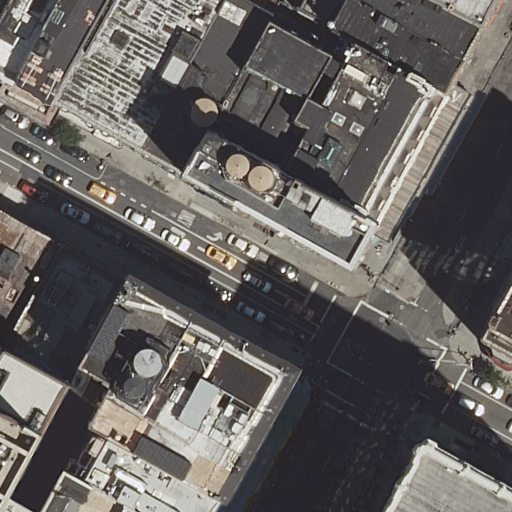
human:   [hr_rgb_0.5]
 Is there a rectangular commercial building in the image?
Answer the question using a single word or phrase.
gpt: no

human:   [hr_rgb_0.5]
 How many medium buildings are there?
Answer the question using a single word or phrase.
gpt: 9

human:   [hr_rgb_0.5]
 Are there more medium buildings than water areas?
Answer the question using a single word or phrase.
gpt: yes

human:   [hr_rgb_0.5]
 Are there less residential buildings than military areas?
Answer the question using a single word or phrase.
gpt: no

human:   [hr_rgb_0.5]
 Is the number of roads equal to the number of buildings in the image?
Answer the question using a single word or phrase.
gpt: no

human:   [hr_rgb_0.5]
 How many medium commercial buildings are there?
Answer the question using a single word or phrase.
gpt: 0

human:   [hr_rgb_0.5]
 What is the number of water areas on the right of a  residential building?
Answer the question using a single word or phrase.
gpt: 0

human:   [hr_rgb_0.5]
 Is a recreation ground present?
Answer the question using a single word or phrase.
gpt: no

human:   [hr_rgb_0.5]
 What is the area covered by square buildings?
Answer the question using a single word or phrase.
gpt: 0m2

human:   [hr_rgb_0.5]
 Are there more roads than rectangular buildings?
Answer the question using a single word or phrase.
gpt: no

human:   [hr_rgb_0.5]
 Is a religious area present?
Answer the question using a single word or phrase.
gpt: no

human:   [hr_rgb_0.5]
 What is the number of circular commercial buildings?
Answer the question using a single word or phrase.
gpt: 0

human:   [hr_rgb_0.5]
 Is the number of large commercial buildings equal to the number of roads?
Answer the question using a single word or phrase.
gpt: no

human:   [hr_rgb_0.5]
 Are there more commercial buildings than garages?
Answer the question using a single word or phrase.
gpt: no

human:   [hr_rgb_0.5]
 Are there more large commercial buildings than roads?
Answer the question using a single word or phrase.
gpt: no

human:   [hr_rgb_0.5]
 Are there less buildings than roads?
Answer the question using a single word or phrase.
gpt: no

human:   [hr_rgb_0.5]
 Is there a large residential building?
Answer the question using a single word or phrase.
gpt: yes

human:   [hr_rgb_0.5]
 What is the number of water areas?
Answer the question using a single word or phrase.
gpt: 0

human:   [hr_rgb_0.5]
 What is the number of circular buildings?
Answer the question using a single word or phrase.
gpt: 0

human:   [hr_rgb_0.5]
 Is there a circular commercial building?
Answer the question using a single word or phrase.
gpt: no

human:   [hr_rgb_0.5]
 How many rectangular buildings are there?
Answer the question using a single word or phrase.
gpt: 9

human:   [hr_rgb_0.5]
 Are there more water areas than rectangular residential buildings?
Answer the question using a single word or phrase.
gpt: no

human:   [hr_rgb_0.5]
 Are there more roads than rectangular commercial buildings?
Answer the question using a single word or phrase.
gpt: yes

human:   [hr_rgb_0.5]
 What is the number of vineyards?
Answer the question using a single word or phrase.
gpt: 0

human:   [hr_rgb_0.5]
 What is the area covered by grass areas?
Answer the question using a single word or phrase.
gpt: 0m2

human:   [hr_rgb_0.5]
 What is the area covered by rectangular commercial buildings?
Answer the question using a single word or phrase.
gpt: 0m2

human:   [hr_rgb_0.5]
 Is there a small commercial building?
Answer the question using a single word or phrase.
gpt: no

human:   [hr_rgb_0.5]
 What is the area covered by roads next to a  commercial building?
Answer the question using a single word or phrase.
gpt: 0m2

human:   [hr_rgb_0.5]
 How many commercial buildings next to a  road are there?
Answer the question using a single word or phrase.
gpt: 0

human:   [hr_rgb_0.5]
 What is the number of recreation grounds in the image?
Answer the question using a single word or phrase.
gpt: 0

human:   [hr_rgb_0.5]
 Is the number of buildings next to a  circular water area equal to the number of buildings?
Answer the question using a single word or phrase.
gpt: no

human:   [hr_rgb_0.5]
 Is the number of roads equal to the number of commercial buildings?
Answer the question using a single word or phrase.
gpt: no

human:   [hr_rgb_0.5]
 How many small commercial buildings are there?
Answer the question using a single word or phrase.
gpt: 0

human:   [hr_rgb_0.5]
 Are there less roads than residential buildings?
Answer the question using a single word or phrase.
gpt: yes

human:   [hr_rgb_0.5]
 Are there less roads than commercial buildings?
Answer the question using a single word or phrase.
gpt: no

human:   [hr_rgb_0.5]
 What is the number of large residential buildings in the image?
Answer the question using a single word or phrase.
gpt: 3